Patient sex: F
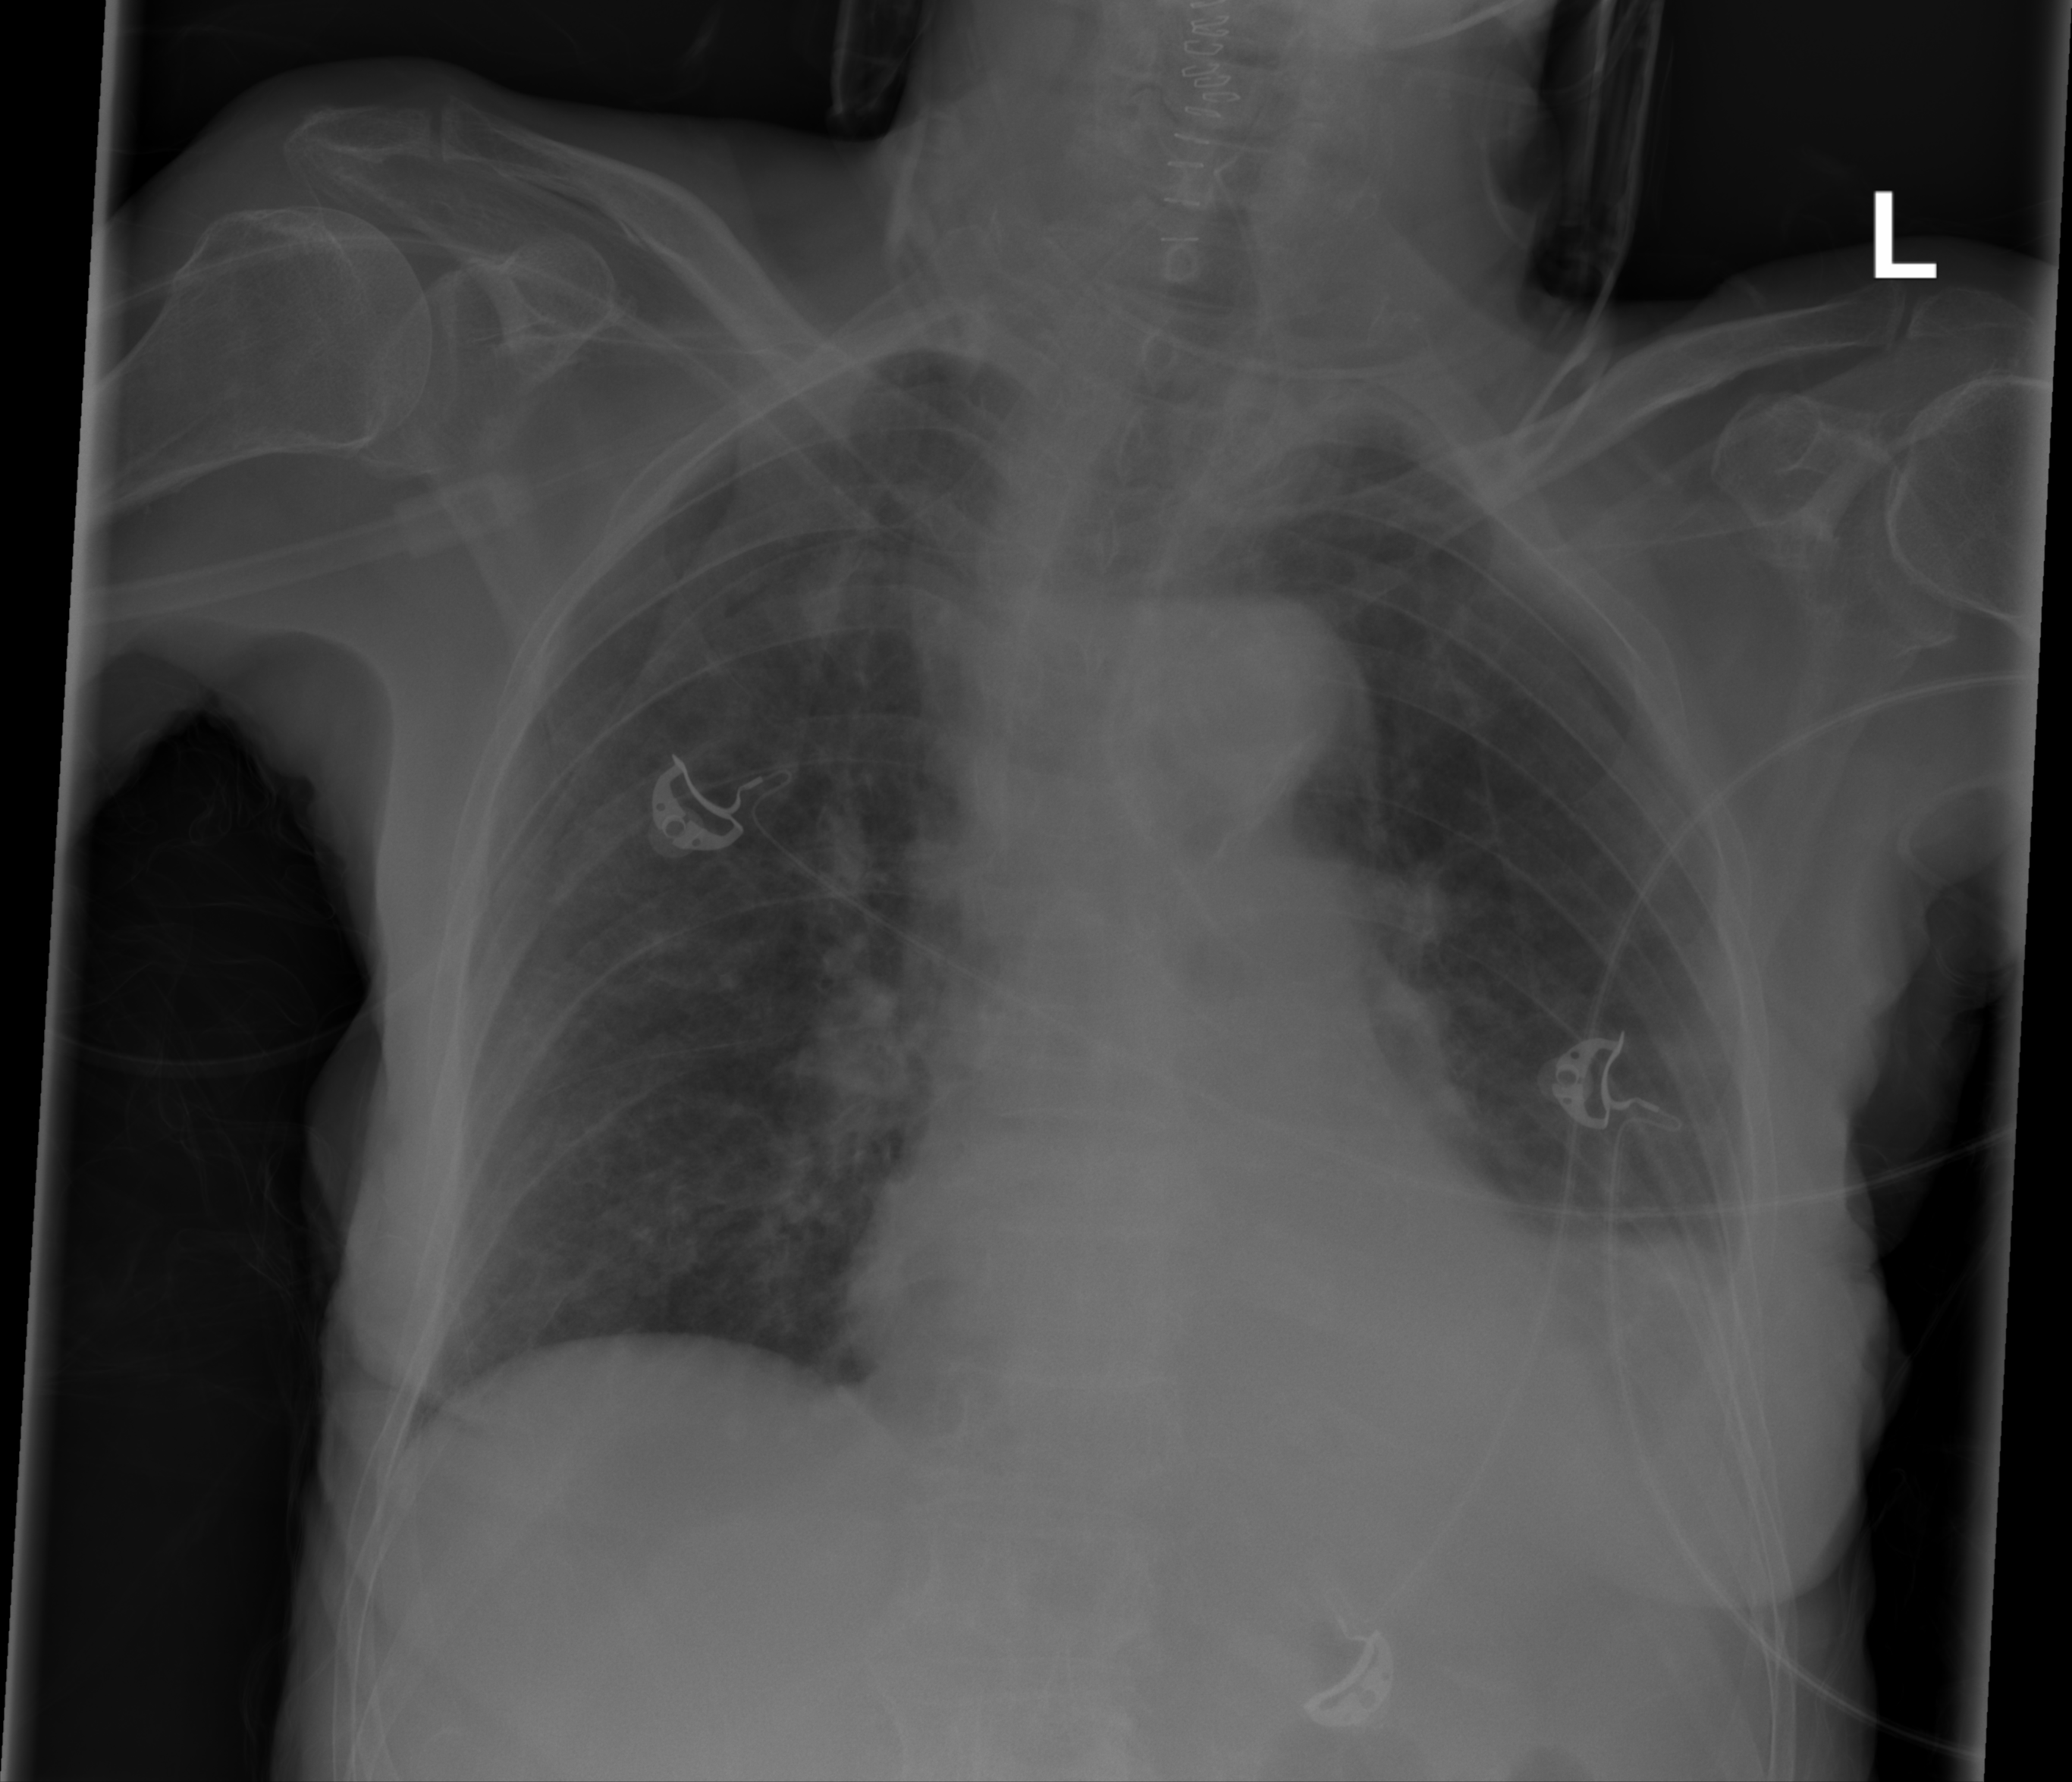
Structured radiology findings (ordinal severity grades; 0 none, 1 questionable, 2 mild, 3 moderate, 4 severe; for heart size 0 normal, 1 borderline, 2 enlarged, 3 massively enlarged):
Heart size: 1
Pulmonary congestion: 0
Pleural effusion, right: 0
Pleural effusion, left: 2
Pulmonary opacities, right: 0
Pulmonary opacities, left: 0
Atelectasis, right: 0
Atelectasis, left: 2